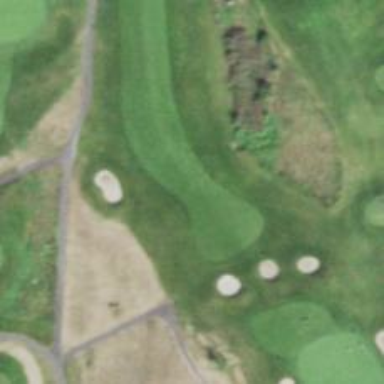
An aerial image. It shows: Golf fairway surrounded by grass.